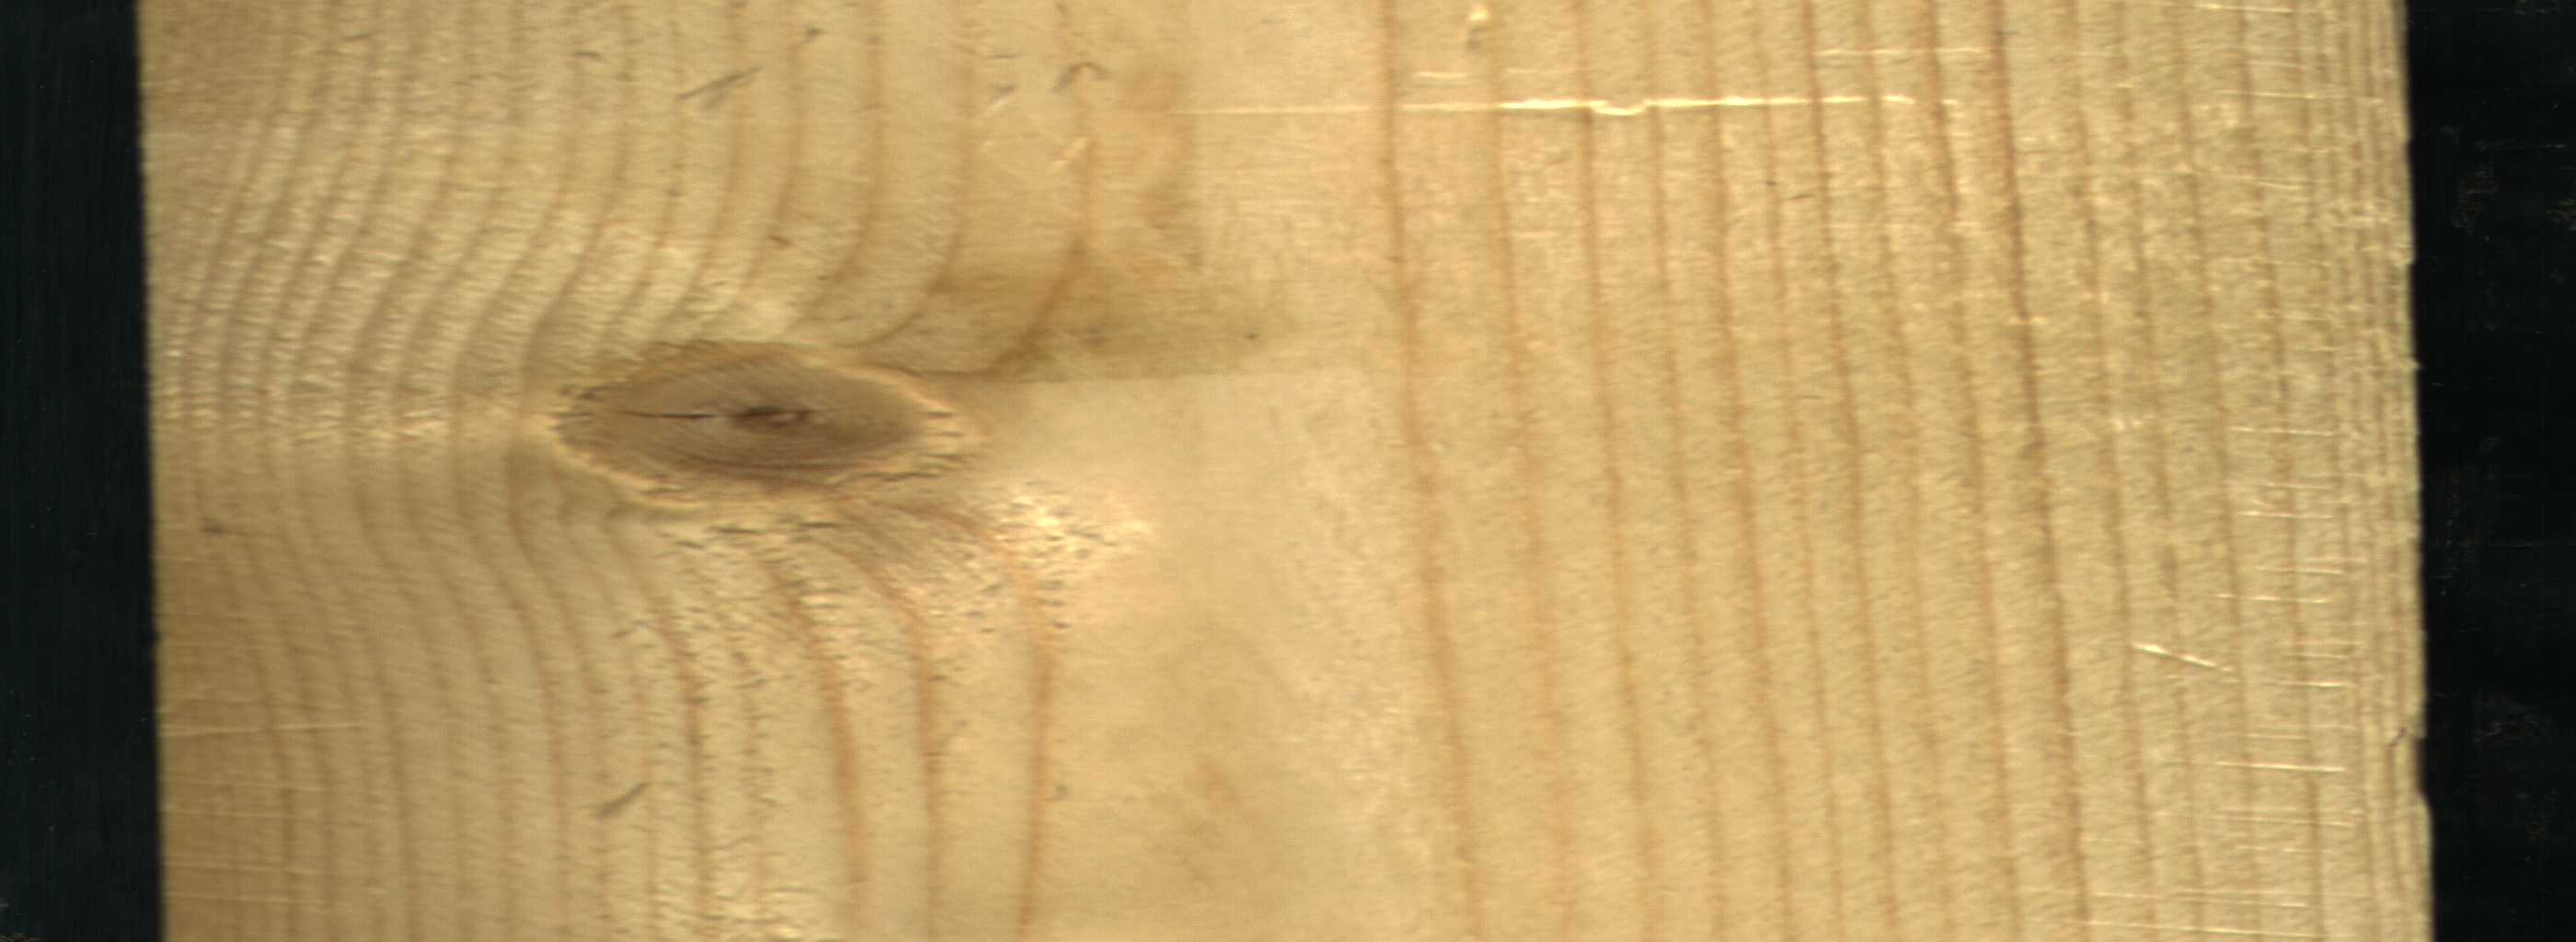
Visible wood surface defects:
Live_Knot